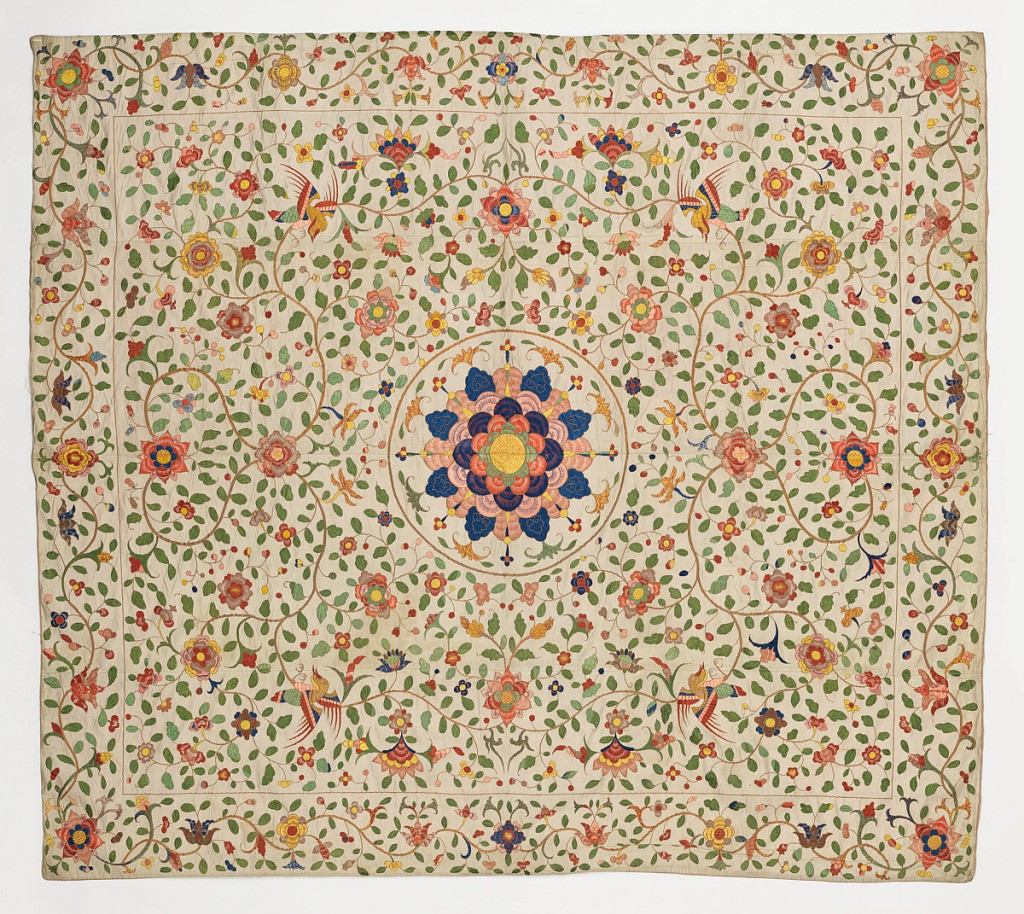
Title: Bedcover
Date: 18th century
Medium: silk, gilded paper on silk core, metallic thread Technique: embroidered on satin weave
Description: Large bedcover of white satin embroidered in allover floral pattern in brilliant colored silks and metallic thread. Design, symmetrically arranged, shows curving vines, flowerheads both flat and in profile, around a large cental motif of a series of half circle and petal-shaped forms. Brilliant long tailed birds in foliage; a wide border of vine and flower design. The work is in long floating stitches of silk thread couched down with metal or silk; each element edged with gold thread, which appears to be gilded paper around a silk core. Stems of gold thread couched down. Cover consists of four pieces of silk and is lined with thin, faded pink Chinese silk in a geometric design.